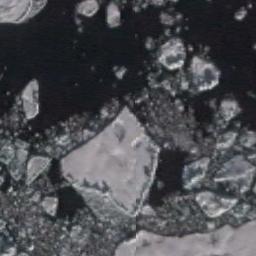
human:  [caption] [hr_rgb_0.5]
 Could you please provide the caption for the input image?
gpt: There are many ice on the dark blue sea .

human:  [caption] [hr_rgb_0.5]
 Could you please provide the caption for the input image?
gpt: A large piece of sea ice and a lot of small pieces of sea ice gather together .

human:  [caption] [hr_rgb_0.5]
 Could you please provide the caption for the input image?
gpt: Several large ice cubes of various sizes and surrounding small pieces of ice float on the deep blue sea .

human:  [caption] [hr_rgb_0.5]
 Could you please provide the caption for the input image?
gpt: There are sea ice of different sizes .

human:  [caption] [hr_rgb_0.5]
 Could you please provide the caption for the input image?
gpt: There are some sea ice linked into sheets .